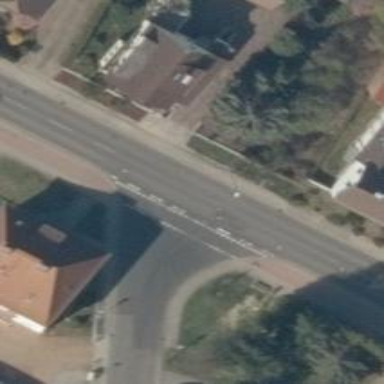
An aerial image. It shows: Tertiary road with asphalt surface. There is cycle track on the right side of the road.